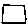
Label: square